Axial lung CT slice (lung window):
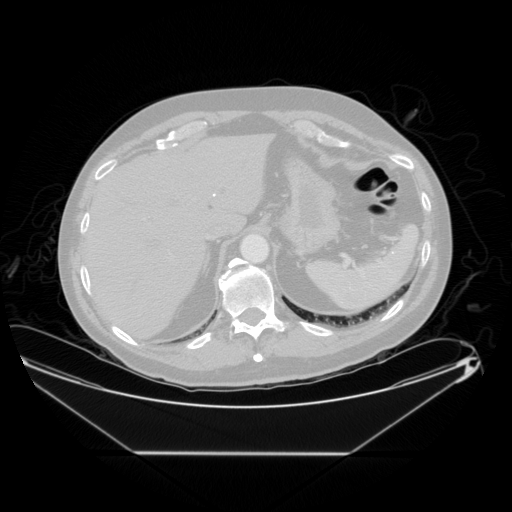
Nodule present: no